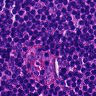
Metastatic tissue present: no